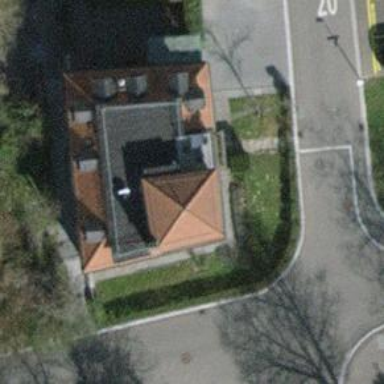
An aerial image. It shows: Pyramidal roof tops building of apartments.